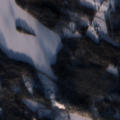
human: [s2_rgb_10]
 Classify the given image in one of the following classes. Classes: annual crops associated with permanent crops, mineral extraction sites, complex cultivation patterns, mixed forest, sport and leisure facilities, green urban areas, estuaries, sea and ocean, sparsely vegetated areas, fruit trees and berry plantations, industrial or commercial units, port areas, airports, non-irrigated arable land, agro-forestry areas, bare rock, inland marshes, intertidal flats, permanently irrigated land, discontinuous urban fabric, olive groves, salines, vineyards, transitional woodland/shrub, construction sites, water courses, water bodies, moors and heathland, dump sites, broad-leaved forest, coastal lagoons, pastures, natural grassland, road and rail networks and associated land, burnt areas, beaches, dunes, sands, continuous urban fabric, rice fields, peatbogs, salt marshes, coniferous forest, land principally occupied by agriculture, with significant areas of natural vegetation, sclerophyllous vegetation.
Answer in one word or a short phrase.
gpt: broad-leaved forest, coniferous forest, mixed forest, transitional woodland/shrub, water bodies